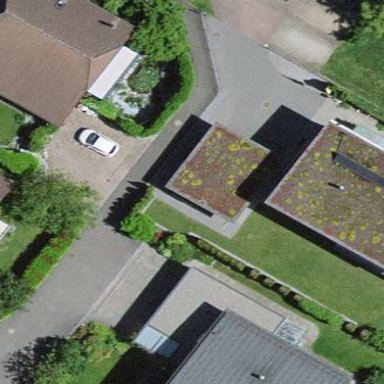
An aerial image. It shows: Garage.